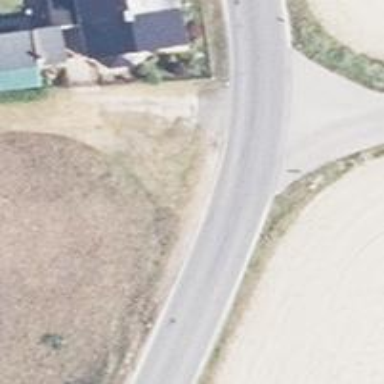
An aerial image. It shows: Asphalt road classified as tertiary.